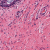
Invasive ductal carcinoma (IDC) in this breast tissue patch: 0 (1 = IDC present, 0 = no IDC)